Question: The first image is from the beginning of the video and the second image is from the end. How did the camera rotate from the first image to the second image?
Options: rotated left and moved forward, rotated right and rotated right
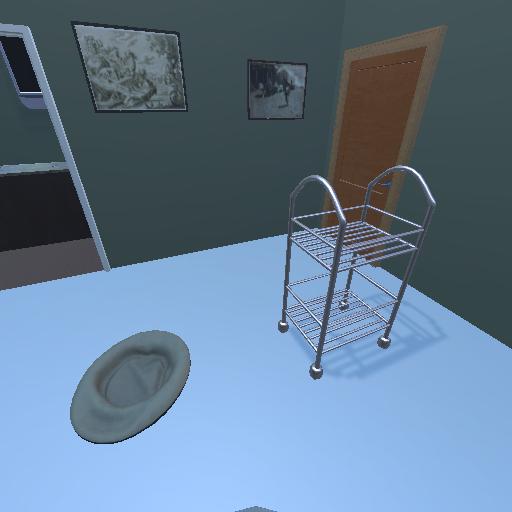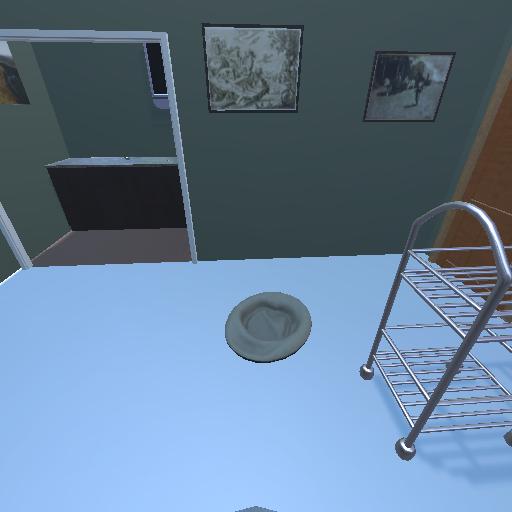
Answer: rotated left and moved forward